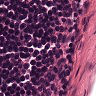
Metastatic tissue present: no